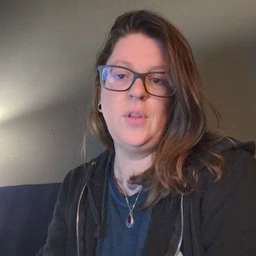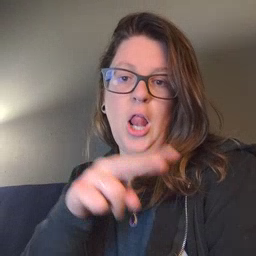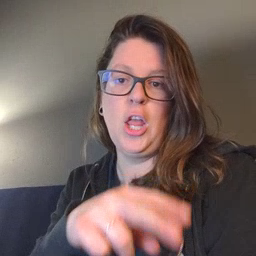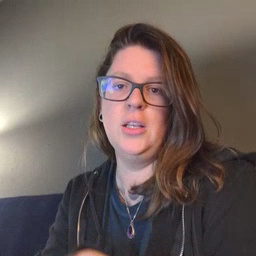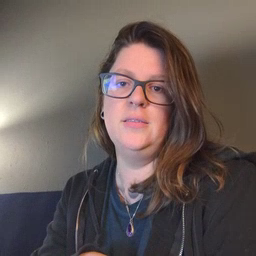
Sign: look